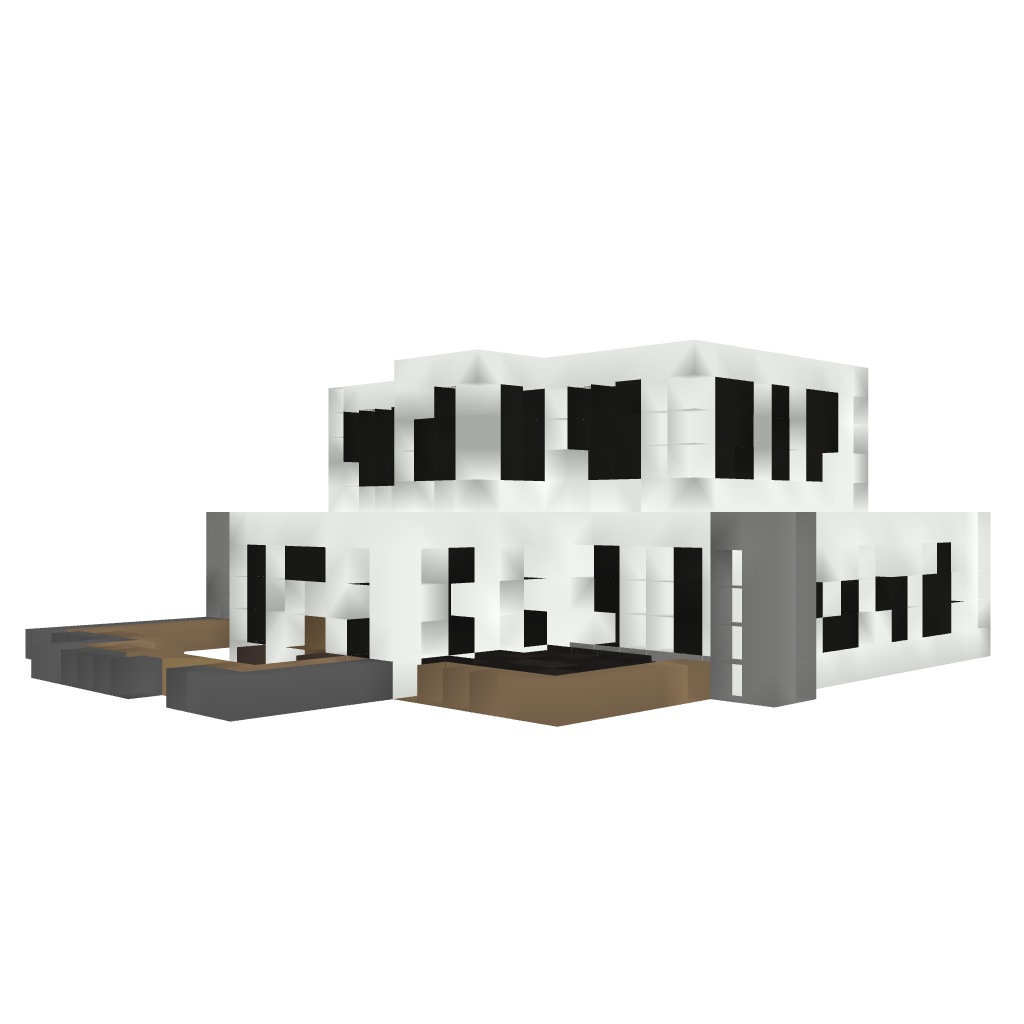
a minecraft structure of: Modern House